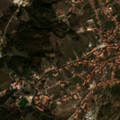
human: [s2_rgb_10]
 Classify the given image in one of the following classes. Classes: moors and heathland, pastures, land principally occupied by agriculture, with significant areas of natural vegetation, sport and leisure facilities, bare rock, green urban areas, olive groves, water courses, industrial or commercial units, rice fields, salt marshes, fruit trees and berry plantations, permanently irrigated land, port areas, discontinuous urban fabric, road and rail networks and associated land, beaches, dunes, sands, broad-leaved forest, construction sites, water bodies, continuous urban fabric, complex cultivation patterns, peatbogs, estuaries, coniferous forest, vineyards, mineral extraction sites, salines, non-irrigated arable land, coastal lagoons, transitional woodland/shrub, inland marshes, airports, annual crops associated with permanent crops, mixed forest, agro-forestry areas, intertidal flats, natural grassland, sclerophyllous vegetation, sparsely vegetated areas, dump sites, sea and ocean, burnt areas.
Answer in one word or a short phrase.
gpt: discontinuous urban fabric, olive groves, land principally occupied by agriculture, with significant areas of natural vegetation, mixed forest